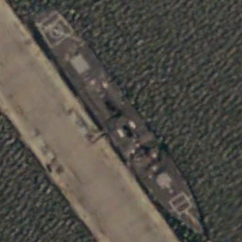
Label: destroyer